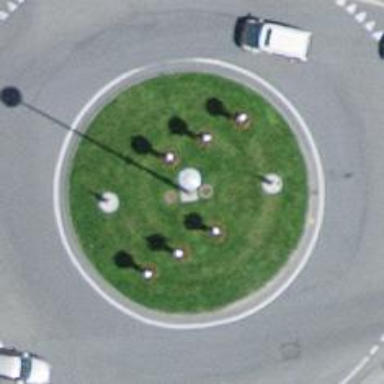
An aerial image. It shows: Roundabout at primary highway.